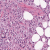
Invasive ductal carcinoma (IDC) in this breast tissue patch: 0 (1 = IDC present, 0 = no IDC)